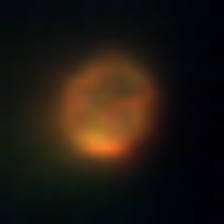
Taxon: NanoPlankton
Group: Other